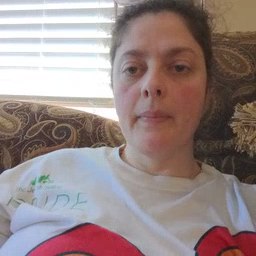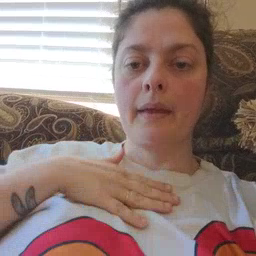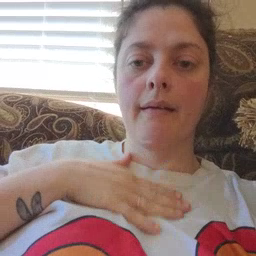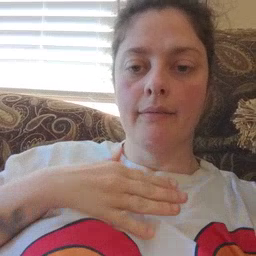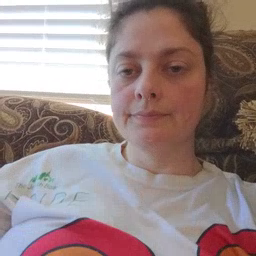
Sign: minemy